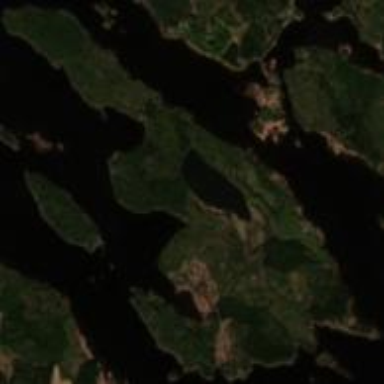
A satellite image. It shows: Island.